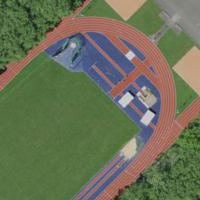
EUNIS habitat code: 53
Species observed at this site:
Anthriscus sylvestris